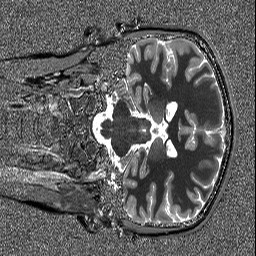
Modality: T1map
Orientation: coronal
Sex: female